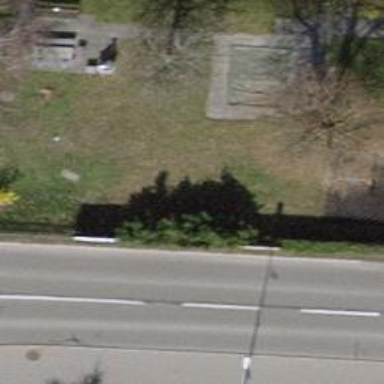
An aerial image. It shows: Hedge acting as barrier.